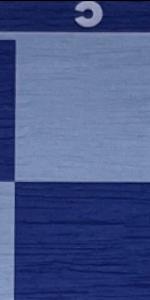
Label: Empty